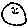
Label: smiley face